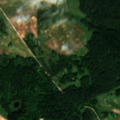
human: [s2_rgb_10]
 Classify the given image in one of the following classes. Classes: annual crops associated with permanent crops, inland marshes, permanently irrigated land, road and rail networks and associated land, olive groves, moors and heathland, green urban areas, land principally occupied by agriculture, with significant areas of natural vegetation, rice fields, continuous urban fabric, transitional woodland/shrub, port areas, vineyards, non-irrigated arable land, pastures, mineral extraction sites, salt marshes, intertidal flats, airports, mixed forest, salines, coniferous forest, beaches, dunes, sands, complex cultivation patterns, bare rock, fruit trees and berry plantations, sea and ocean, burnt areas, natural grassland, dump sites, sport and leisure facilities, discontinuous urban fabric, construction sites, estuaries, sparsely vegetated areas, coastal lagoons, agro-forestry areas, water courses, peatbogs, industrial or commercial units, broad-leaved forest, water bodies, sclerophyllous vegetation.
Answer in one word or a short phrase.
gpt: non-irrigated arable land, complex cultivation patterns, land principally occupied by agriculture, with significant areas of natural vegetation, mixed forest